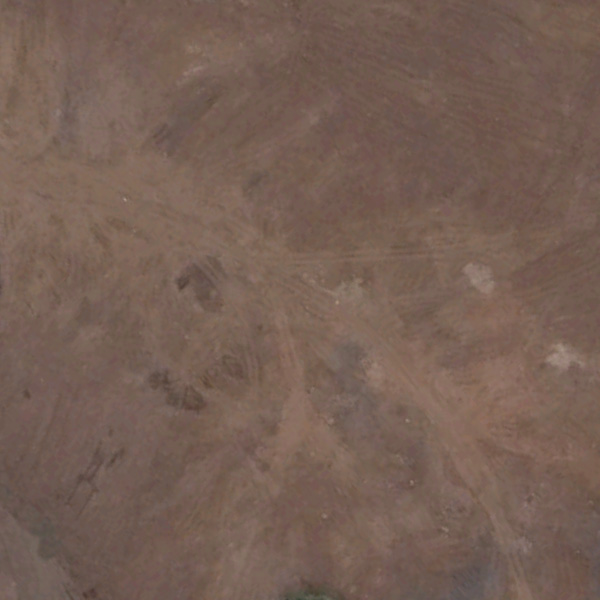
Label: BareLand